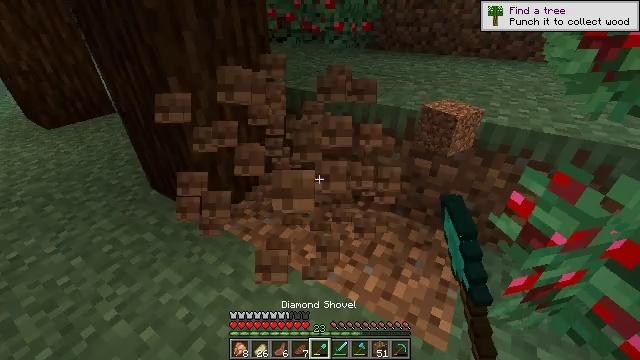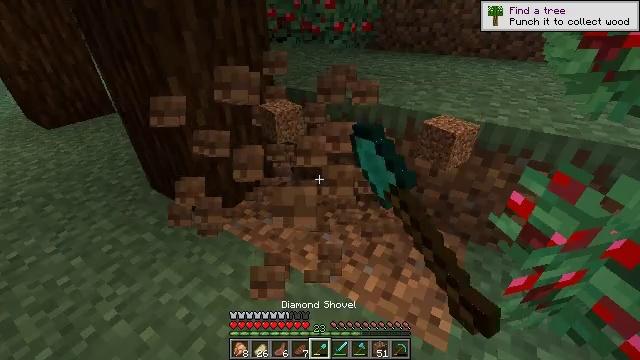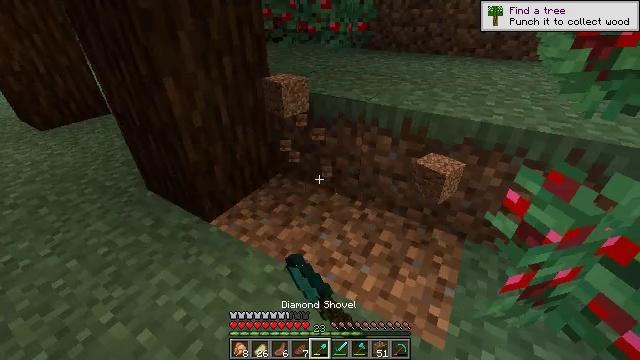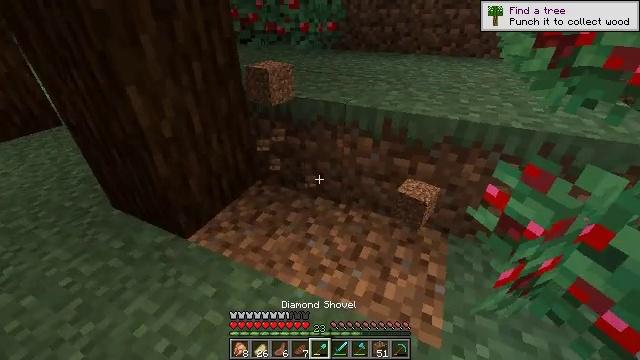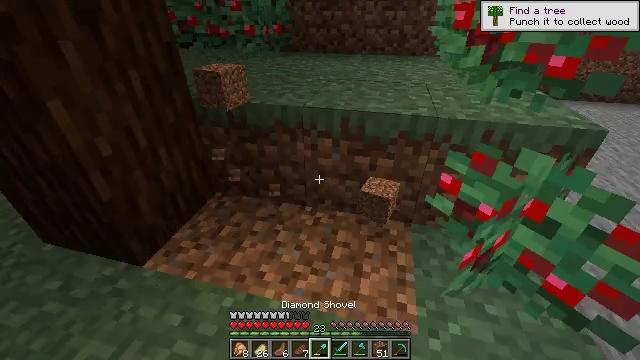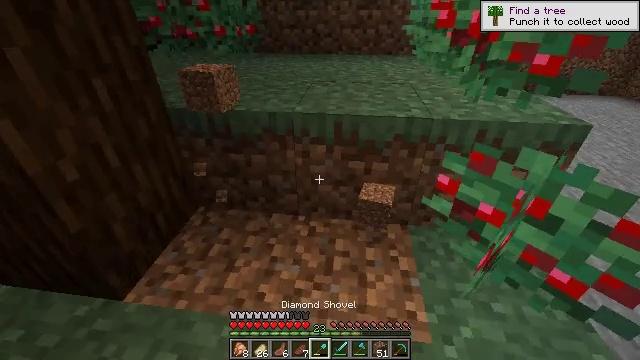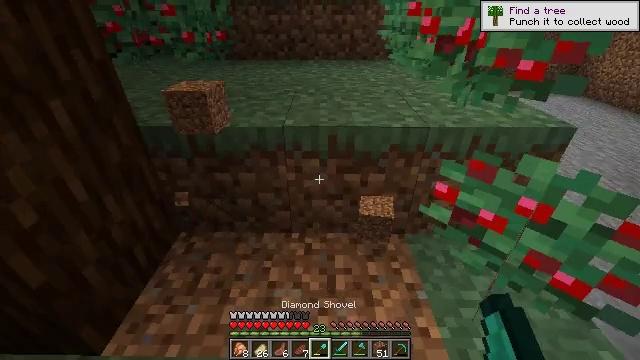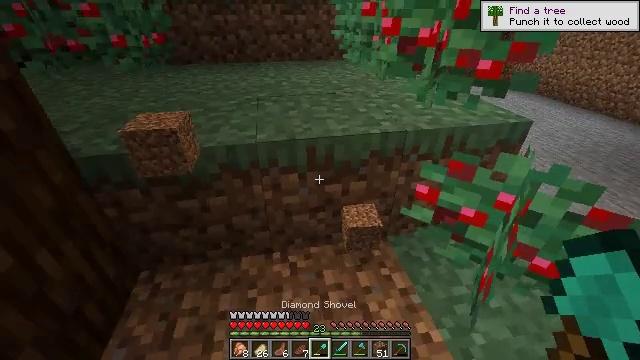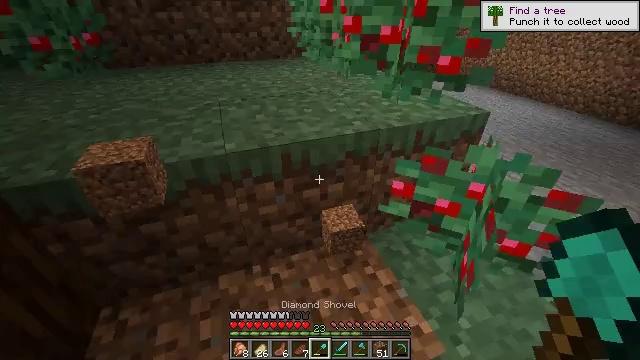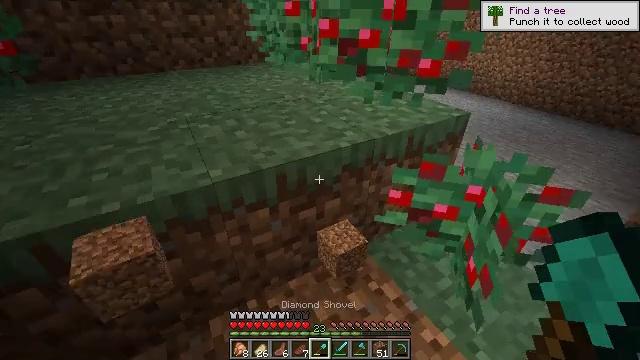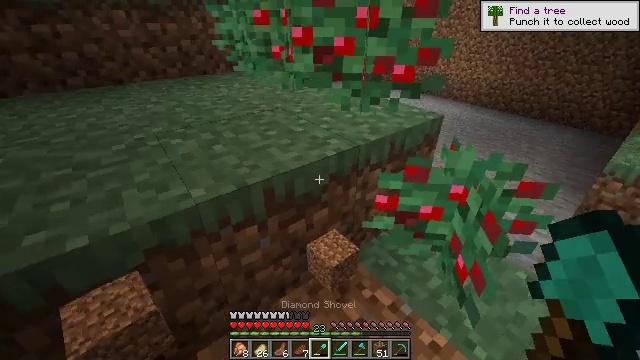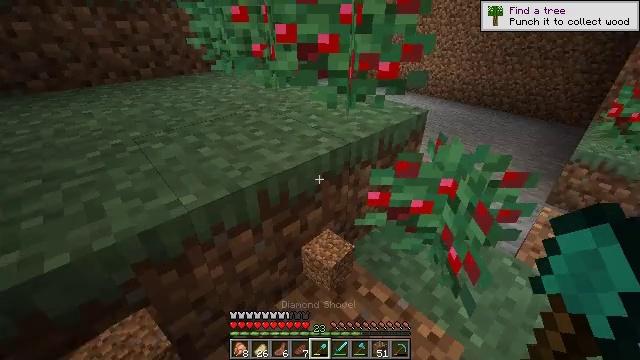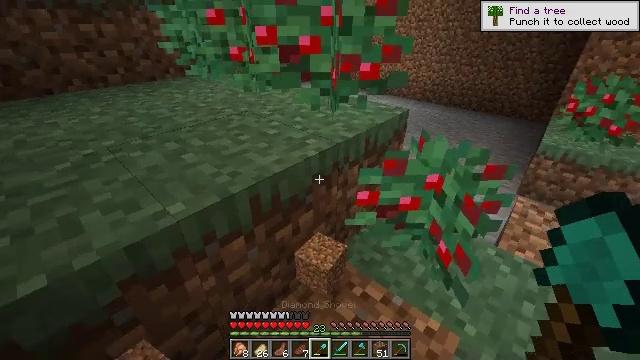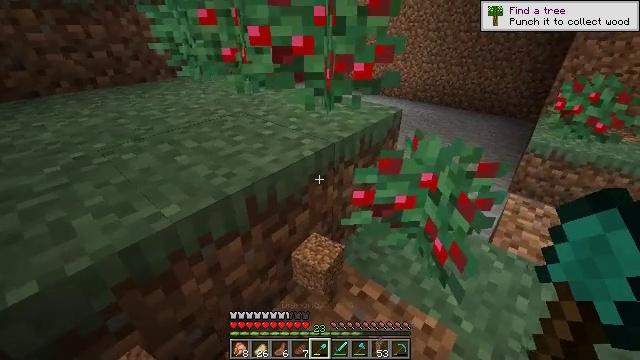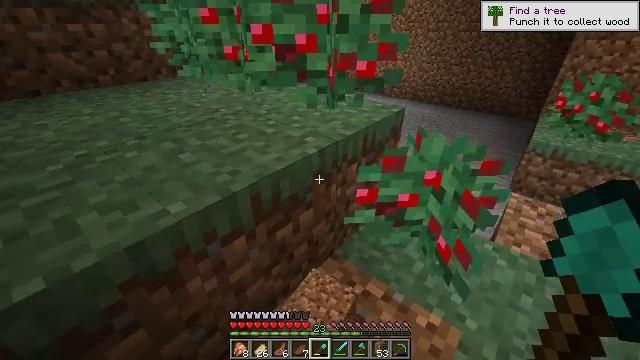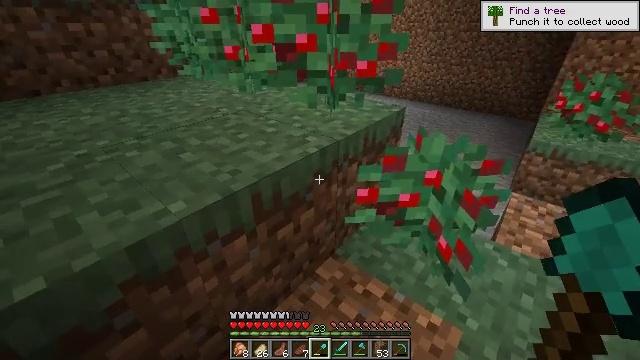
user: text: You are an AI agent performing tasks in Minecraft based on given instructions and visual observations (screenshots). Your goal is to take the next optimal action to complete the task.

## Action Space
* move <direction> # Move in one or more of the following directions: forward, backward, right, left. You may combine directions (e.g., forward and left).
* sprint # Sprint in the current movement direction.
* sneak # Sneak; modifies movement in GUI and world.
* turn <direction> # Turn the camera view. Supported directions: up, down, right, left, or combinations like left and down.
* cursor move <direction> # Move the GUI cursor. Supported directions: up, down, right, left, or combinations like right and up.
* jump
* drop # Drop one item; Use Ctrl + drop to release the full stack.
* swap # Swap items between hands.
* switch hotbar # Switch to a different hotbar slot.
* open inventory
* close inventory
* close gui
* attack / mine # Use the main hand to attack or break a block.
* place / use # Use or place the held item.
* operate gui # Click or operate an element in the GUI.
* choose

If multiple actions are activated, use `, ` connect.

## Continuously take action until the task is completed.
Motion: motion action
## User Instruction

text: Gather sweet berries from the bush.
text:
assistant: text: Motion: attack / mine
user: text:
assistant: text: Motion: no_op
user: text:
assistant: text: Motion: move forward and move left, turn right
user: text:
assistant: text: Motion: move forward and move left, turn right
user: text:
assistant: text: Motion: move forward and move left, turn right
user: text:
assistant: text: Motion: move forward and move left, turn right
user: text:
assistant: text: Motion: move forward and move left, turn right
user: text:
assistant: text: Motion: move forward and move left, turn right
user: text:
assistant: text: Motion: move forward and move left, turn right
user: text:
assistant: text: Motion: turn right and up
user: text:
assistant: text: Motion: turn right
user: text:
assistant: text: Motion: turn right
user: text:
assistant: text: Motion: turn right
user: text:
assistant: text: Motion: no_op
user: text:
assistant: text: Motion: no_op
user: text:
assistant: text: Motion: no_op
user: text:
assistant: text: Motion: no_op
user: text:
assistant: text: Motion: no_op
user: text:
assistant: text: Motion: turn left and up
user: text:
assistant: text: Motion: turn left and up
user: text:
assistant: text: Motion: turn left and up
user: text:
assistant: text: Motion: turn left and up
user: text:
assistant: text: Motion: turn left and up
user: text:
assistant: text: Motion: no_op
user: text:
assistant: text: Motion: no_op
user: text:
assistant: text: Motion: no_op
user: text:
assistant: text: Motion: no_op
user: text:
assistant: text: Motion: no_op
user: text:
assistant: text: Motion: move forward, turn left
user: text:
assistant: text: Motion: move forward, turn left